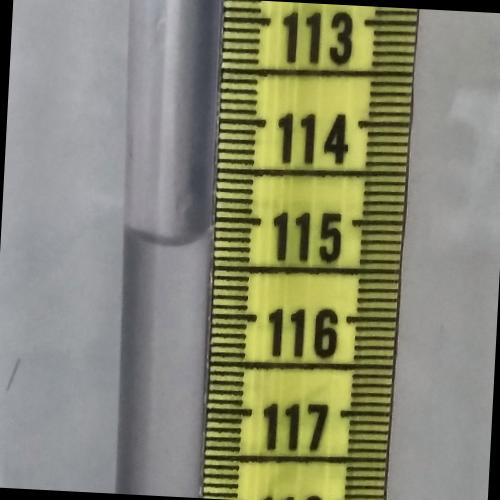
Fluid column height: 115.3 cm